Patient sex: M
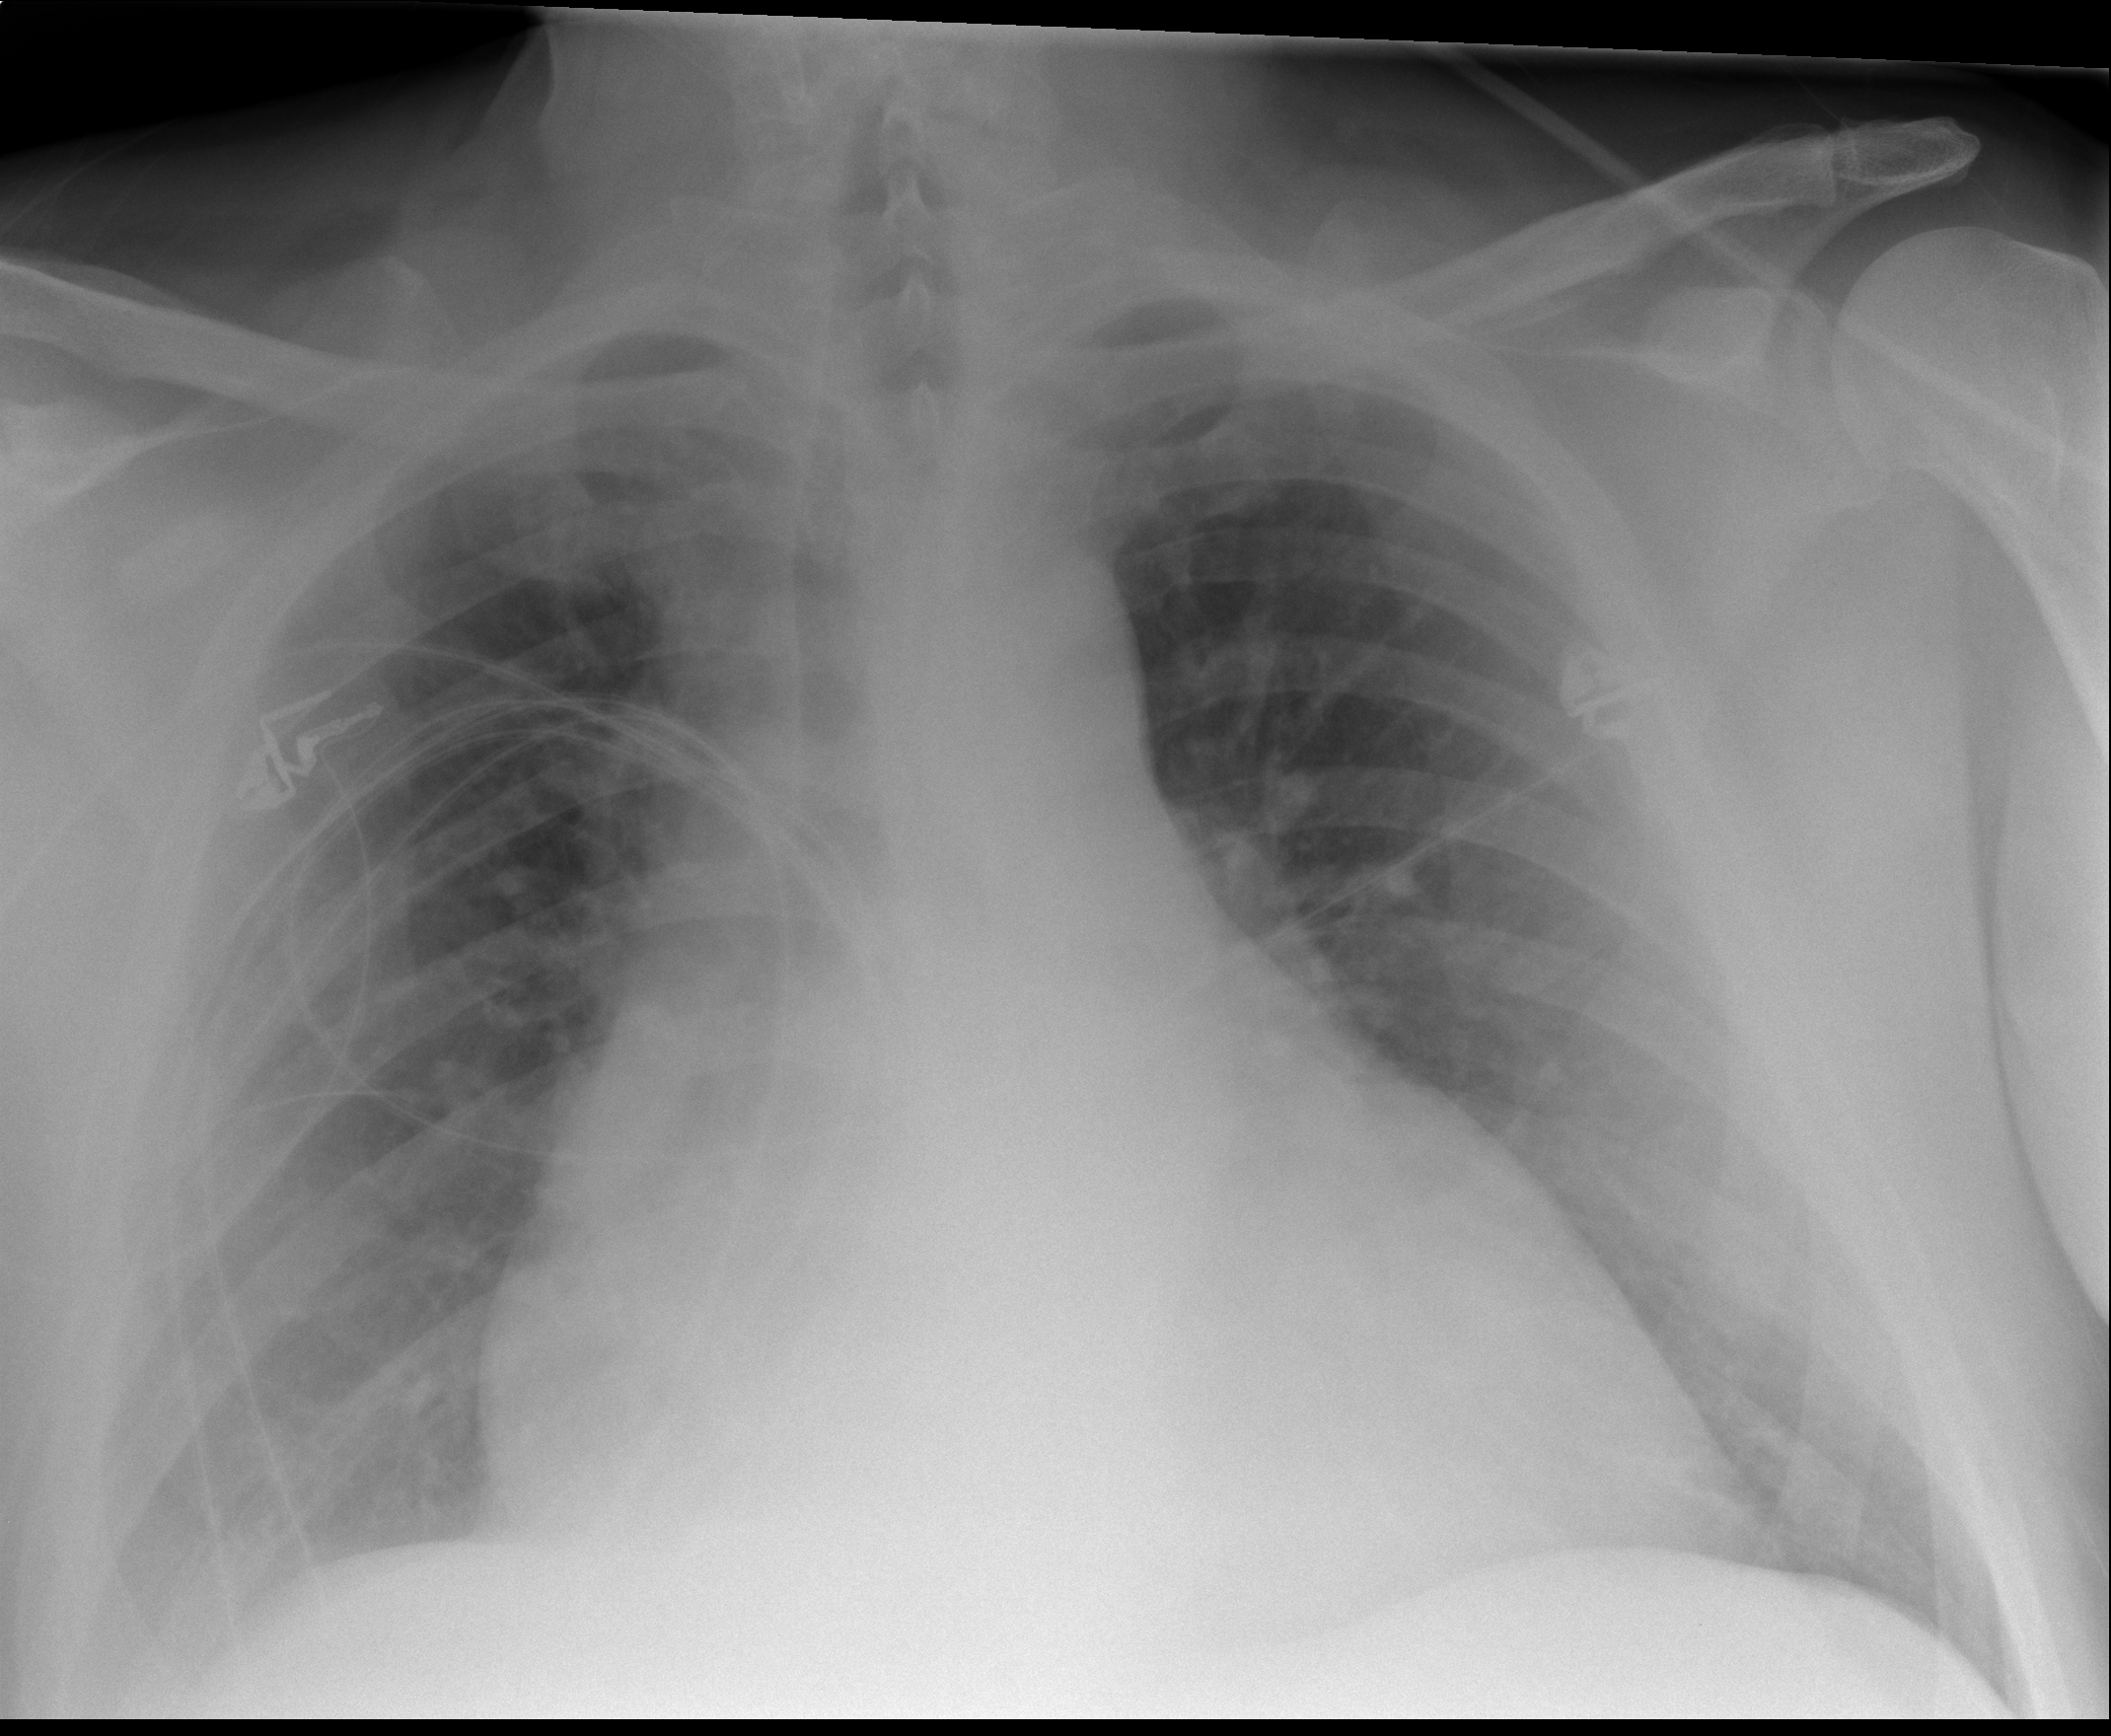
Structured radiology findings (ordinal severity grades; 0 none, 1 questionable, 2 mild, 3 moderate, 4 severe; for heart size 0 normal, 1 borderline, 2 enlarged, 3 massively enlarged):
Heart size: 3
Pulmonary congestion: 2
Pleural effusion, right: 0
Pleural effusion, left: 0
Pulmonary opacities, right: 0
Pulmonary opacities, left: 0
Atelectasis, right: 0
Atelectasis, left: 0